Question: I created a list view with a custom list row. That list row contains a image view with four imagebuttons:
'''
<?xml version="1.0" encoding="utf-8"?>
'''
'''
<ImageView
android:padding="2dip"
android:id="@+id/list_image"
android:layout_width="match_parent"
android:layout_height="200dip"
android:layout_alignParentTop="true"
android:layout_centerHorizontal="true"
android:src="@drawable/test"
android:scaleType="centerCrop"/>
<LinearLayout
android:paddingTop="5dip"
android:id="@+id/linear"
android:layout_width="fill_parent"
android:layout_height="wrap_content"
android:layout_alignLeft="@+id/list_image"
android:layout_alignRight="@+id/list_image"
android:layout_below="@+id/list_image"
android:orientation="horizontal" >
<ImageButton
android:id="@+id/copyLink"
android:layout_width="wrap_content"
android:layout_height="wrap_content"
android:layout_weight="1"
android:src="@drawable/copy"
android:background="@color/white"
/>
<ImageButton
android:id="@+id/visitHP"
android:layout_width="wrap_content"
android:layout_height="wrap_content"
android:layout_weight="1"
android:src="@drawable/website"
android:background="@color/white" />
<ImageButton
android:id="@+id/delete"
android:layout_width="wrap_content"
android:layout_height="wrap_content"
android:layout_weight="1"
android:src="@drawable/delete"
android:background="@color/white" />
<ImageButton
android:id="@+id/share"
android:layout_width="wrap_content"
android:layout_height="wrap_content"
android:layout_weight="1"
android:src="@drawable/ic_social_share"
android:background="@color/white" />
</LinearLayout>
'''
As a pic:

Now i would like to add to each of the buttons a onclicklistener where i can get the index it of the row or the object of the row.
I tried to implement the OnClickListener to my ArrayAdapter:
'''
ImageButton btn = (ImageButton) convertView.findViewById(R.id.delete);
btn.setOnClickListener(this);
public void onclick(View v) {
int img = v.getId();
}
'''
But with this i wont get the index of the row.
How should i approach this problem ? Thanks
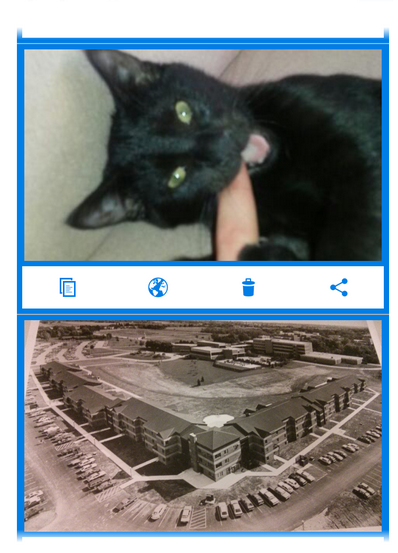
Answer: You can use 'button.setTag()' in 'getView()'
And 'v.getTag()' in 'onClick()'